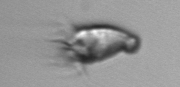
Label: Paratontonia_gracillima